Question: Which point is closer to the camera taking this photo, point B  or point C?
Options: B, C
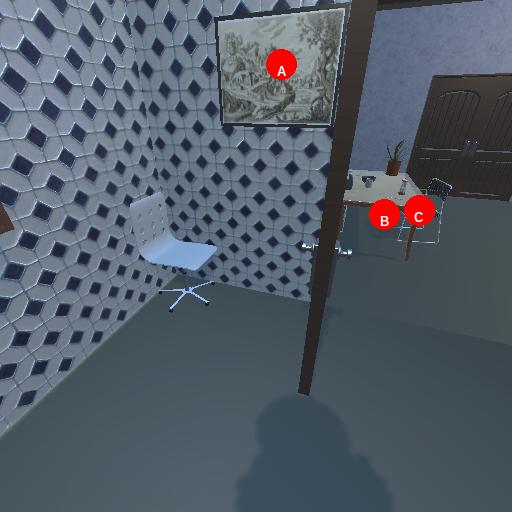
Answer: B